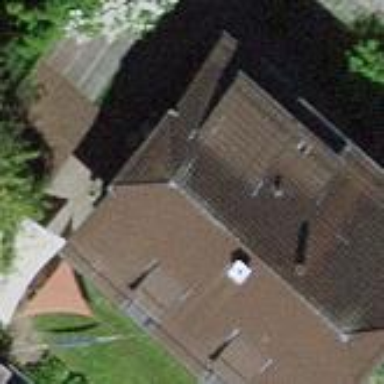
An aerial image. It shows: Residential building with half-hipped roof made of roof tiles. The roof is oriented along the structure.